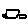
Label: car